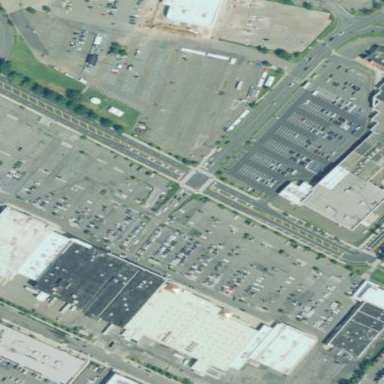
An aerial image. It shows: Retail building.